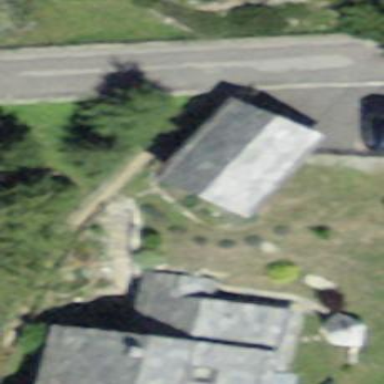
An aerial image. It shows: Garage building.